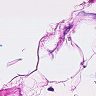
Metastatic tissue present: no